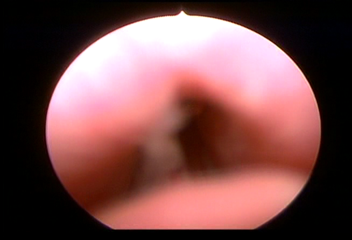
Modality: WLC
Class: Normal mucosa
Bladder cancer association: No